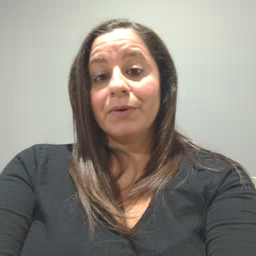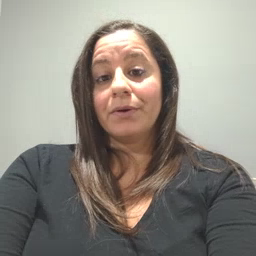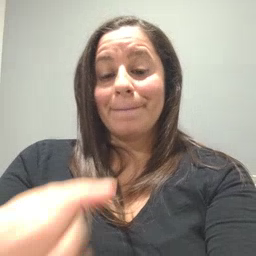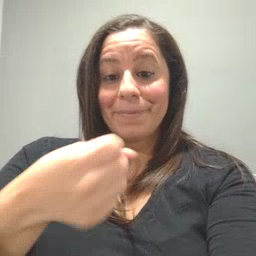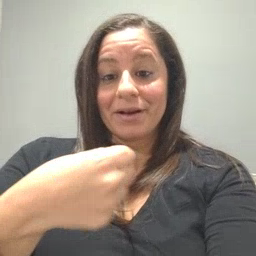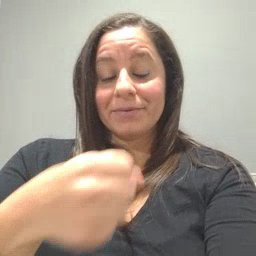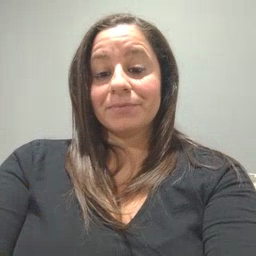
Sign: make